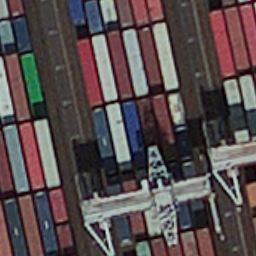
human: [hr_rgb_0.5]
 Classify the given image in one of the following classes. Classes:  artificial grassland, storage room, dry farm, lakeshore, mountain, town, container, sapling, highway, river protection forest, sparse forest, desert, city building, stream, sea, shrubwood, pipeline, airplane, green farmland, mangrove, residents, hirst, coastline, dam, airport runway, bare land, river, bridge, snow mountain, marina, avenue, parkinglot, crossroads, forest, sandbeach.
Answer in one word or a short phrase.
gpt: container